【题型】解答题　【知识点】立体几何　【难度】easy
我国古代数学名著《九章算术》，将底面为矩形且有一条侧棱垂直于底面的四棱锥称为“阳马”。如图所示，在长方体 $ABCD-A_1B_1C_1D_1$ 中，已知 $AB=BC=2$，$AA_1=3$。

\vspace{0.3cm}

\noindent （1）求证：四棱锥 $D_1-ABCD$ 是一个“阳马”，并求该“阳马”的体积；

\noindent （2）求该“阳马” $D_1-ABCD$ 的外接球的表面积。

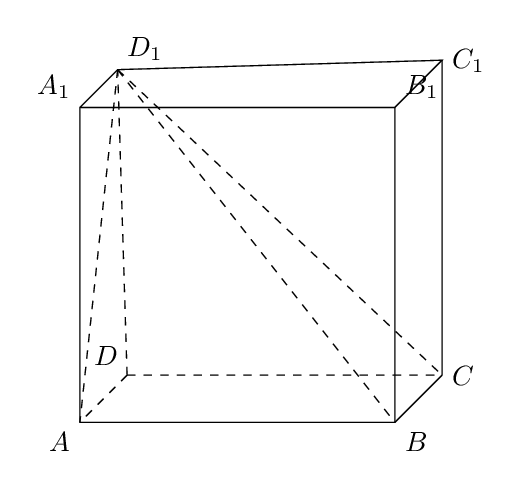
【解答】

\noindent \textbf{【分析】} （1）根据$DD_1\perp$平面$ABCD$，且$ABCD$是矩形，可证明四棱锥是“阳马”，根据锥体的体积公式可求其体积；
\noindent （2）根据长方体的外接球即为四棱锥的外接球，长方体的对角线就是外接球的直径，结合球体的表面积公式求解．

\vspace{0.2cm}
\noindent \textbf{【解答】} 解：（1）证明：因为长方体$ABCD-A_1B_1C_1D_1$中，$DD_1\perp$平面$ABCD$，且$ABCD$是矩形，
所以四棱锥$D_1-ABCD$中，底面$ABCD$是矩形，且侧棱$DD_1\perp$底面$ABCD$，
所以四棱锥$D_1-ABCD$是一个“阳马”，
体积$V=\dfrac{1}{3}S_{ABCD}\times DD_1=\dfrac{1}{3}\times2\times2\times3=4$；

\noindent （2）长方体的外接球即为四棱锥的外接球，
因为$AB=BC=2$，$AA_1=3$．
$\therefore$长方体的对角线长为$\sqrt{2^2+2^2+3^2}=\sqrt{17}$，
则长方体的外接球的半径$R=\dfrac{\sqrt{17}}{2}$，
$\therefore$该“阳马”外接球的表面积为$S=4\pi R^2=4\pi\times\left(\dfrac{\sqrt{17}}{2}\right)^2=17\pi$．

\vspace{0.2cm}
\noindent \textbf{【点评】} 本题考查了几何体的外接球表面积的计算，考查空间几何体的体积的计算，属于中档题．